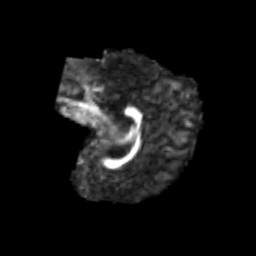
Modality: FA
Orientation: sagittal
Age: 7
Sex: male
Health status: healthy